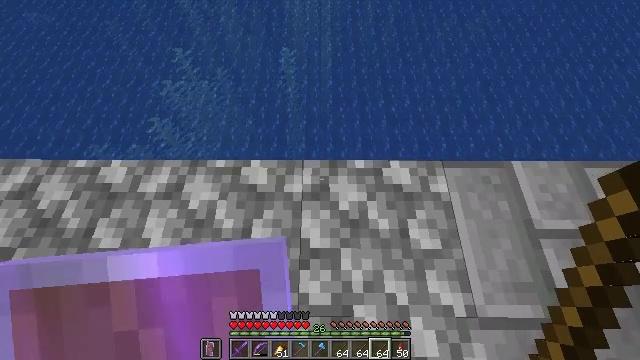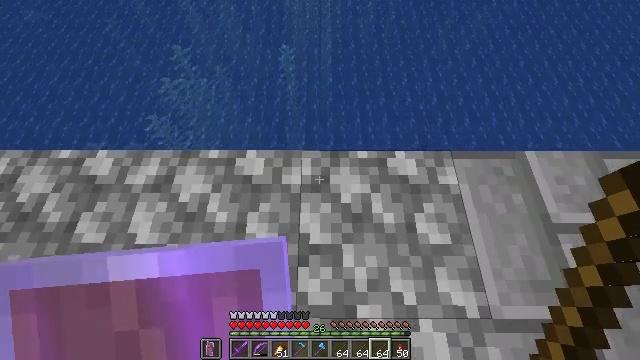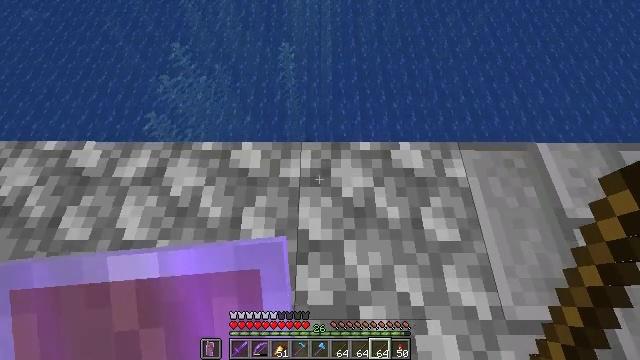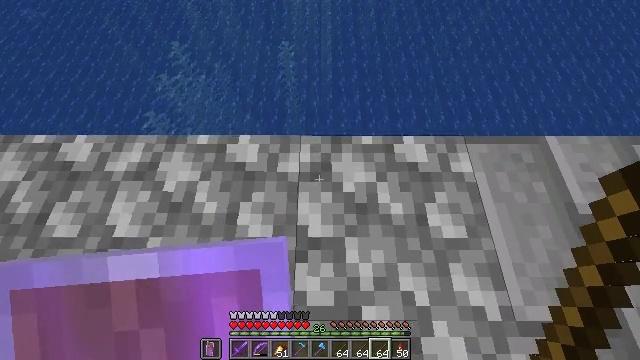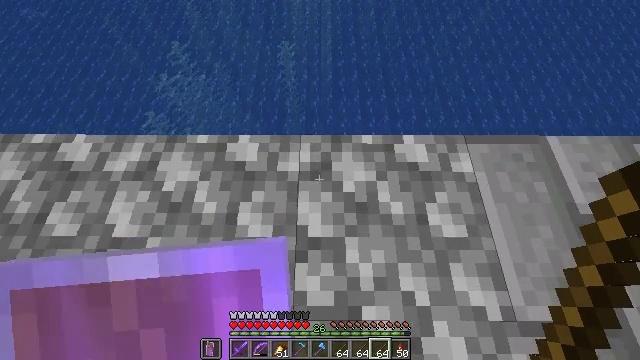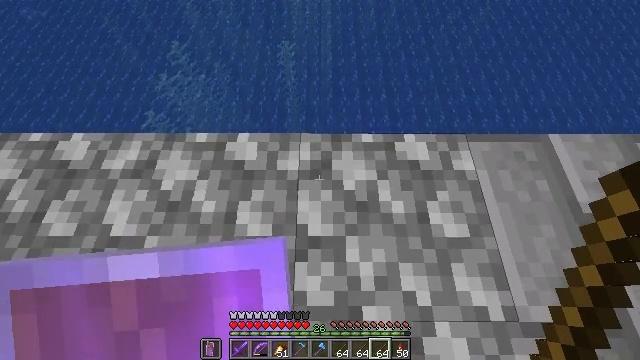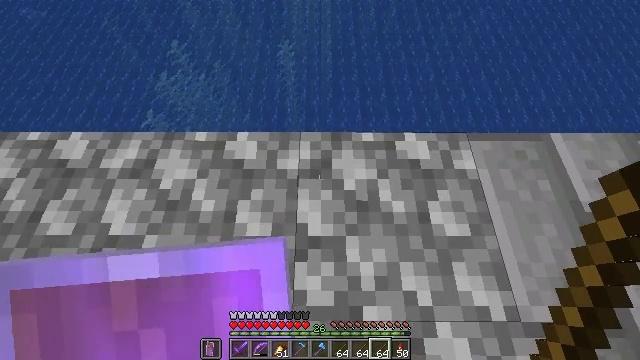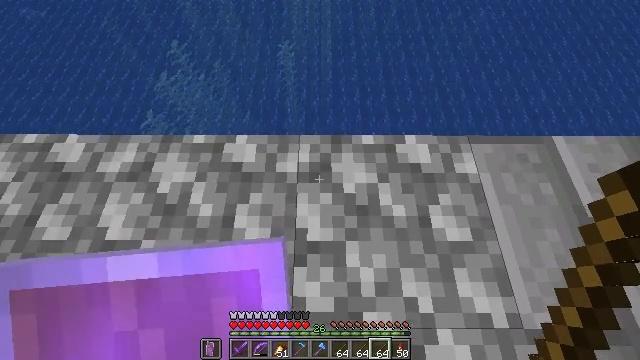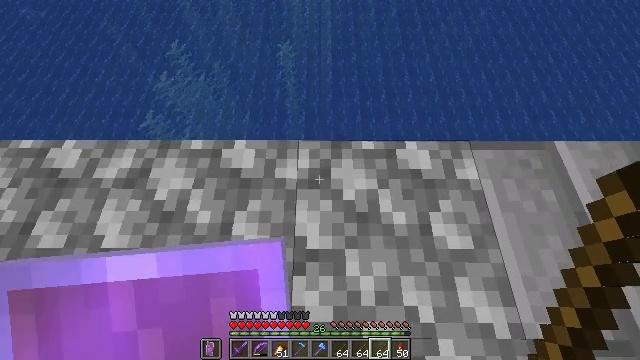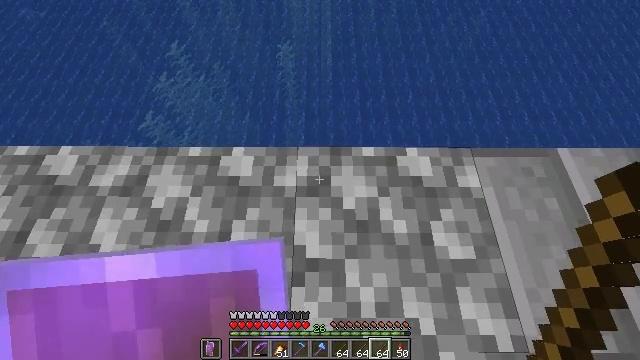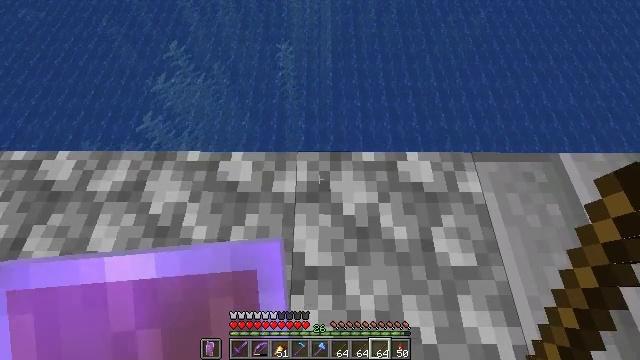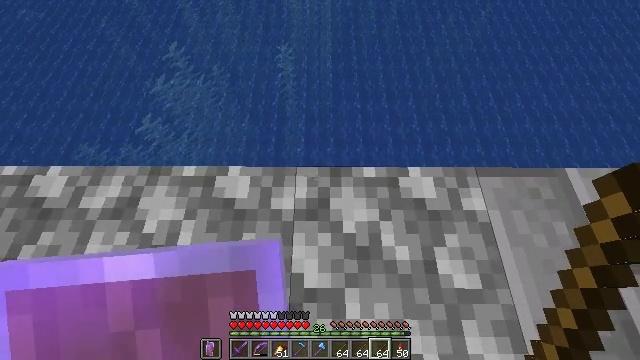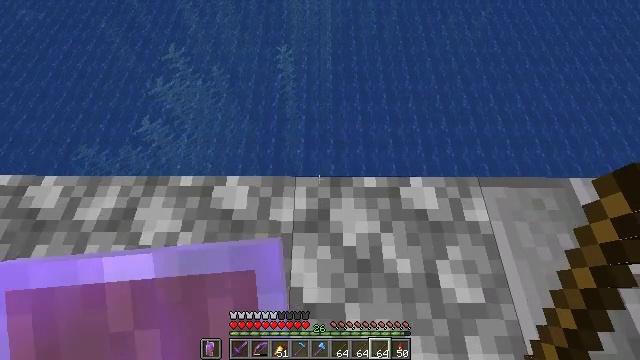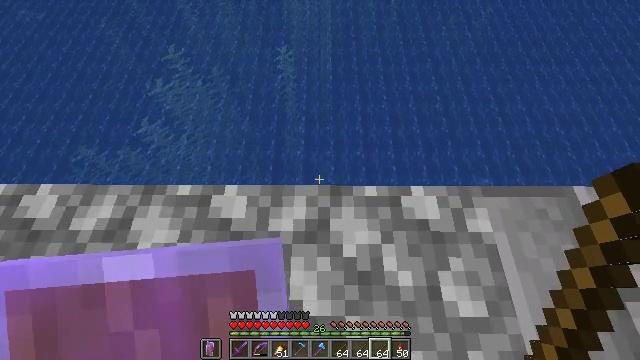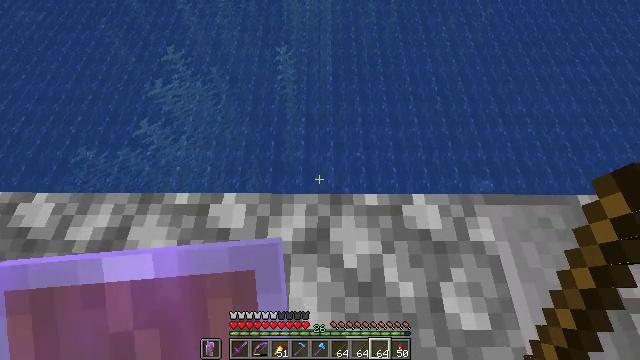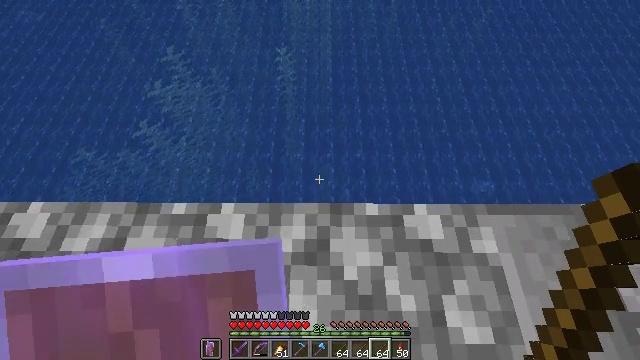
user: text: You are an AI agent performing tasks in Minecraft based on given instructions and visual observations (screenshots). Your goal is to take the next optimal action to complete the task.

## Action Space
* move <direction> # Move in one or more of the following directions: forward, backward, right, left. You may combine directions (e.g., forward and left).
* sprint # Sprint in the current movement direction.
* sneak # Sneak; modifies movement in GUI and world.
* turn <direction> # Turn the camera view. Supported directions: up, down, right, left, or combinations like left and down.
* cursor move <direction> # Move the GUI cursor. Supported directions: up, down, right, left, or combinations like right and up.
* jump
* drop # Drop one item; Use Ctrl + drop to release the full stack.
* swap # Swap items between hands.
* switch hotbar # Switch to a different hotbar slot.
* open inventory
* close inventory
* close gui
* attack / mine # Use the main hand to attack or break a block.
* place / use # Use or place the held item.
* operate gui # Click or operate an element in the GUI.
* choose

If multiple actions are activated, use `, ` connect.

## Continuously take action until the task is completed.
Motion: motion action
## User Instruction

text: craft item air
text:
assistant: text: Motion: sneak
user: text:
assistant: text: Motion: sneak
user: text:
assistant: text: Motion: sneak
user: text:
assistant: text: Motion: sneak
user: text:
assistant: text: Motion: sneak
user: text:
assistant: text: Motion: sneak
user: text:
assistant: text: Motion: move forward, sneak
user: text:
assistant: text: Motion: move forward, sneak
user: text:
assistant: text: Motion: move forward, sneak
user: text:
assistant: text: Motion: move forward, sneak
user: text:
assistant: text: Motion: move forward, sneak
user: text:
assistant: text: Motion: move forward, sneak
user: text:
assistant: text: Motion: move forward, sneak
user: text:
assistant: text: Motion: move forward, sneak
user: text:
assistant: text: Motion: move forward, sneak
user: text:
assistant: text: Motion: move forward, sneak
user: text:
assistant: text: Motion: move forward, sneak
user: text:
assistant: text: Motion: move forward, sneak
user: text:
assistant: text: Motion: move forward, sneak, turn down
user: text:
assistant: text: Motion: move forward, sneak, turn left and down
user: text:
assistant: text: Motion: move forward, sneak, turn right and down
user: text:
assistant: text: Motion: move forward, sneak, turn down
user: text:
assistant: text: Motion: move forward, sneak, turn right and down
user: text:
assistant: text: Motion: move forward, sneak, turn down
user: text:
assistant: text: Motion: move forward, sneak
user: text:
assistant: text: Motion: move forward, sneak
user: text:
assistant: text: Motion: move forward, sneak
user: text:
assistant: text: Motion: move forward, sneak
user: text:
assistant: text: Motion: move forward, sneak
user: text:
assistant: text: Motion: move forward, sneak